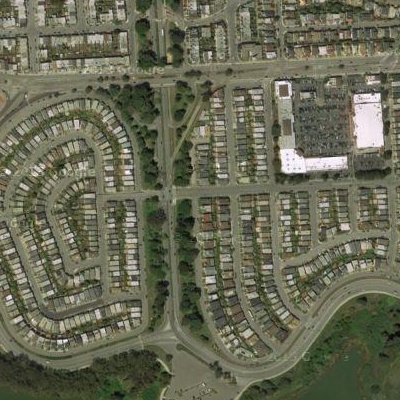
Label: fResident